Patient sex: F
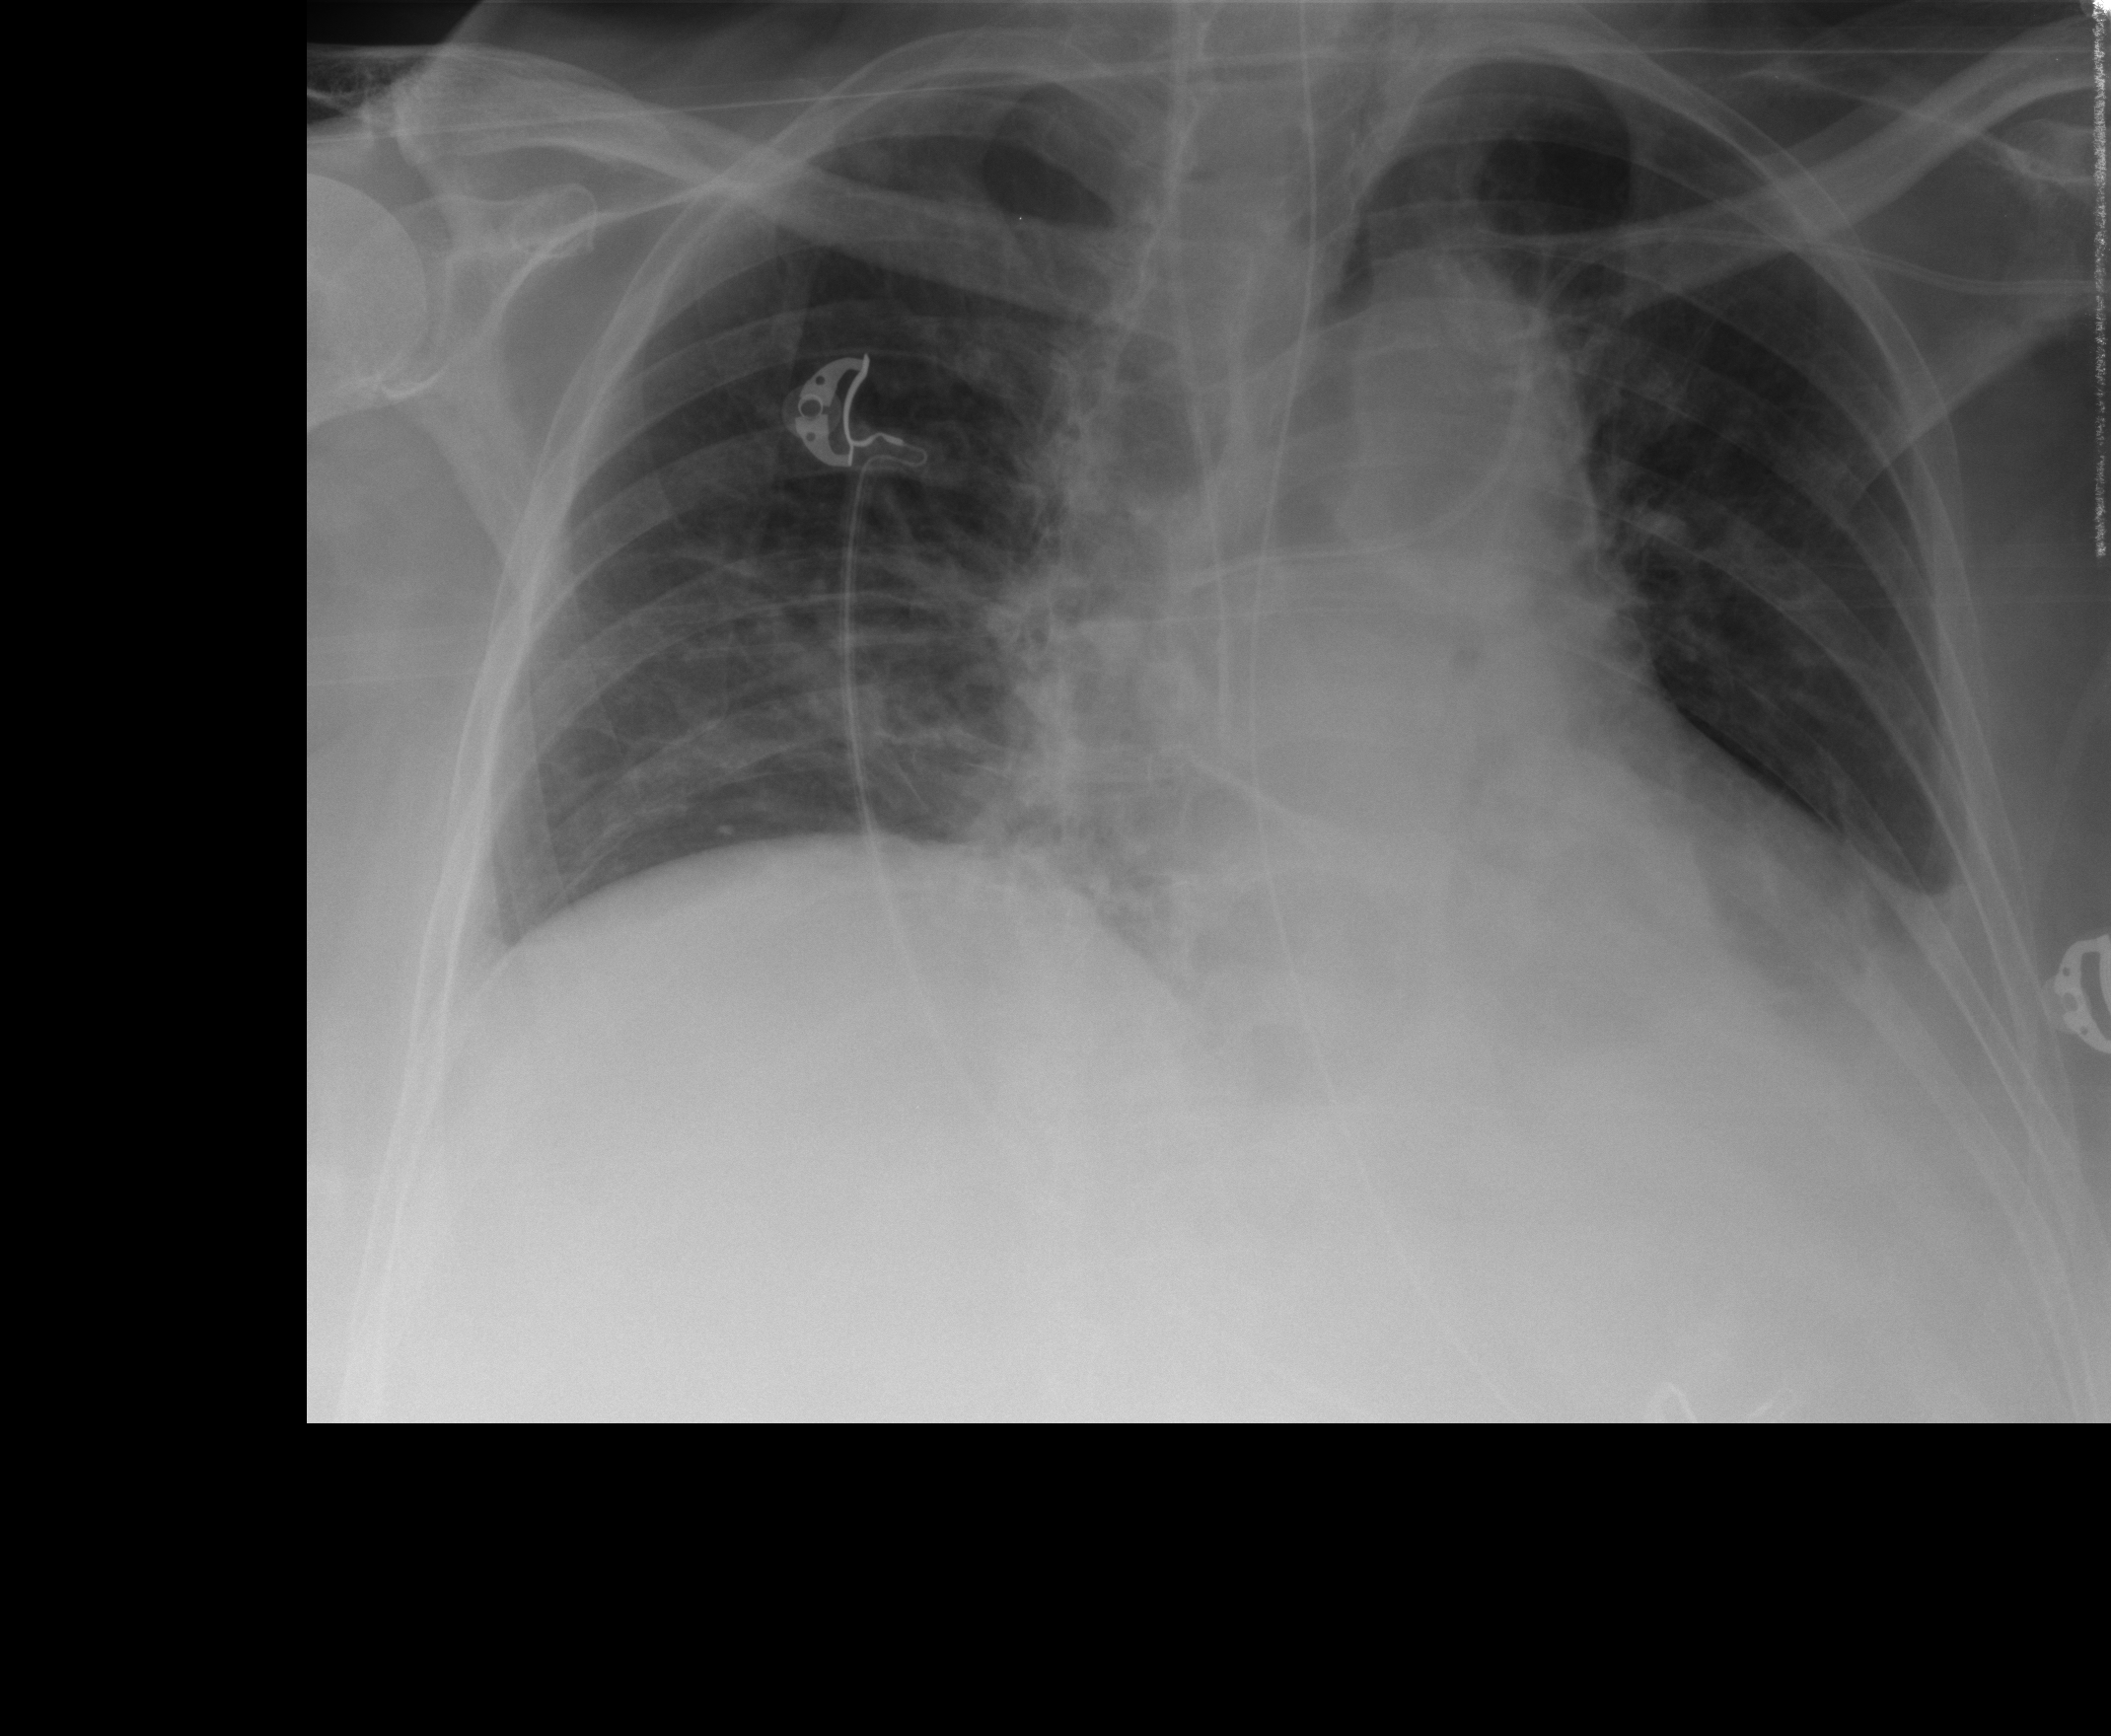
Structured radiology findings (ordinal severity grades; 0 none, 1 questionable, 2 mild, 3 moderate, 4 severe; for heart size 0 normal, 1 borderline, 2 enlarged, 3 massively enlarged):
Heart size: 2
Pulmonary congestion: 1
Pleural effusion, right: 1
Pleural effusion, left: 2
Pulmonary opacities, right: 0
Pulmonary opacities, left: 0
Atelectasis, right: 2
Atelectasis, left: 1